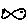
Label: fish